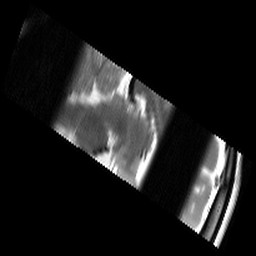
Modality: T2w
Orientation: sagittal
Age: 21
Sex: female
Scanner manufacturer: siemens
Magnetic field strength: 3 T
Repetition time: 7.37 s
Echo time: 0.064 s